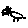
Label: cat